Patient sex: M
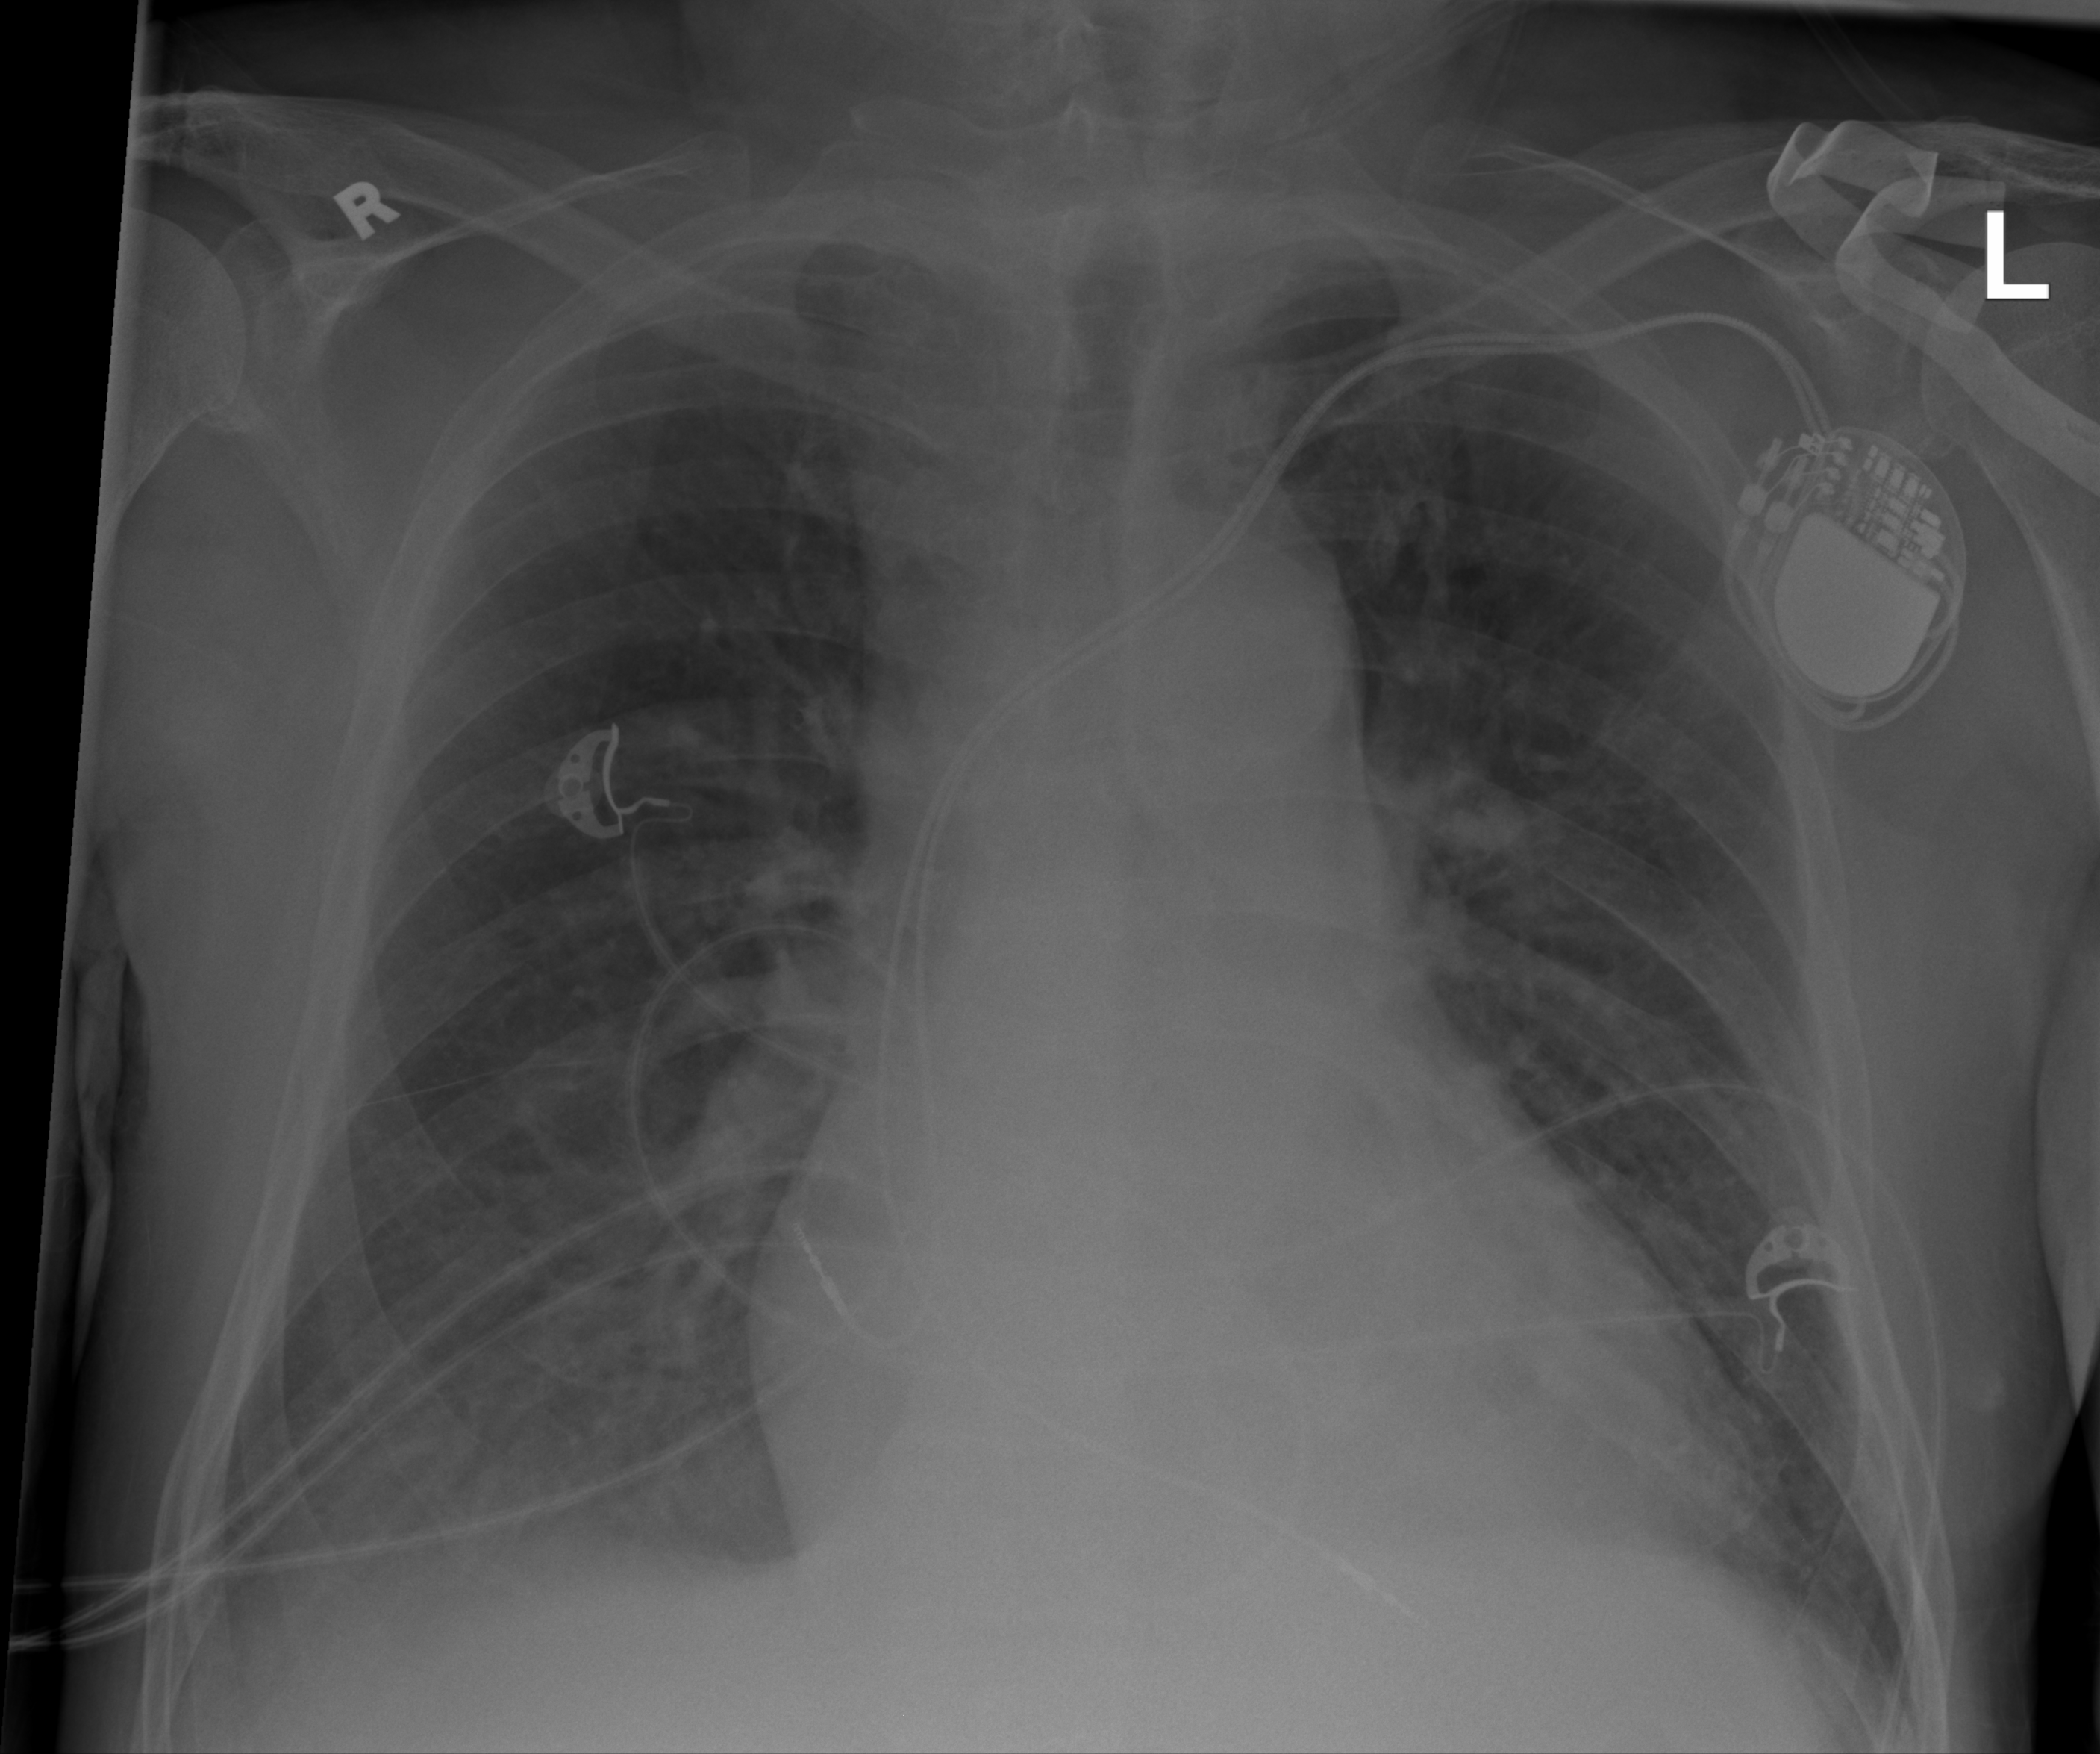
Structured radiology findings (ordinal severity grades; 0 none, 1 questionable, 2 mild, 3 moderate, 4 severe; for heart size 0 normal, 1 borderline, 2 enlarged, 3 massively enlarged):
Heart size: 1
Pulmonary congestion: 2
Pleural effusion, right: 2
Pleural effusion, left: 1
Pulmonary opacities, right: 1
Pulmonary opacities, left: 1
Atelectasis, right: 2
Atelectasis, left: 2